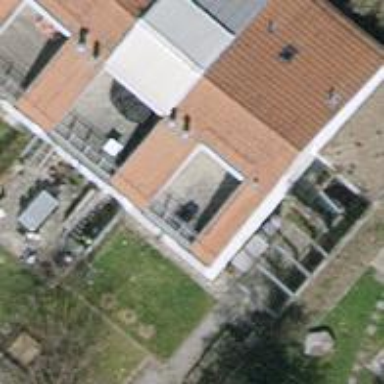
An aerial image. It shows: Gabled house with tile roof.